Question: I have a control with a ListBox like this:
'''
<local:MyControl x:Name="LayoutRoot" ...>
<local:MyControl.Resources>
<ItemsPanelTemplate x:Key="myTemplate">
<StackPanel Background="Yellow"/>
</ItemsPanelTemplate>
</local:MyControl.Resources>
<Border>
...
<ListBox ItemsPanel="{DynamicResource myTemplate}">
<ListBox.ItemTemplate>
<DataTemplate>
<Rectangle Height="50" Width="200" Margin="10" Fill="Red"/>
</DataTemplate>
</ListBox.ItemTemplate>
</ListBox>
...
</Border>
</local:MyControl>
'''
This is how it looks like when I run it:

The ListBox paints a "frame" around each items based on their state:
- - -
I guess the "frame" is the visible part of the background of the ListBoxItem under the Margin of the Rectangle object, but I am not sure.
Could you give me an example how to do that?
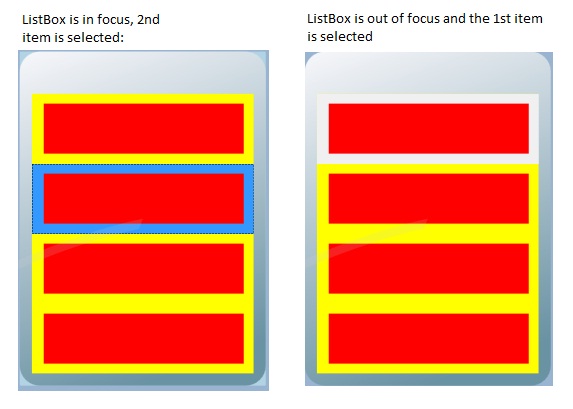
Answer: It is not a "frame" that you see, but just the result of the margin you set in your rectangle.
Note that you should not set a rectangle as DataTemplate, otherwise you'll just see... rectangles in your list. Just use a border for this, in which you can put your content (using a < ContentControl Content={Binding} />)
To get your colours right, use a style into the ItemContainerStyle. The issue is that the triggers
won't work in the 'IsSelected' case, due to the default template setting the Backgound color to Blue when selected with no chance of changing it. So you must redefine the template for that BackGround not to be seen, and define triggers inside that template. Your Style should look a little like that :
'''
<Style x:Key="myStyle" TargetType="ListBoxItem" >
<Setter Property="Template">
<Setter.Value>
<ControlTemplate TargetType="{x:Type ListBoxItem}">
<Border Background="{TemplateBinding Background}">
<Border Background="Red" Margin="10">
<ContentControl Content="{Binding}" />
</Border>
</Border>
<ControlTemplate.Triggers>
<Trigger Property="IsMouseOver" Value="True">
<Setter Property="Background" Value="Black" />
</Trigger>
<Trigger Property="IsSelected" Value="True">
<Setter Property="Background" Value="Red" />
</Trigger>
<Trigger Property="IsFocused" Value="True">
<Setter Property="Background" Value="Orange" />
</Trigger>
</ControlTemplate.Triggers >
</ControlTemplate>
</Setter.Value>
</Setter>
</Style>
'''
and you can now use this style in your ListBox with : ItemContainerStyle="{StaticResource myStyle}"
Beware that the order of your triggers change the resulting color : the last win (for an item which is both selected and mouseover for example)